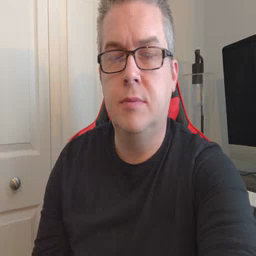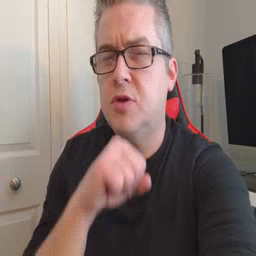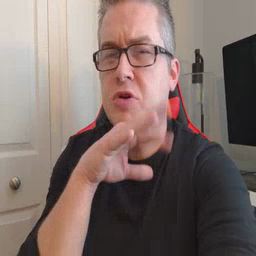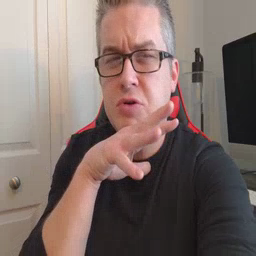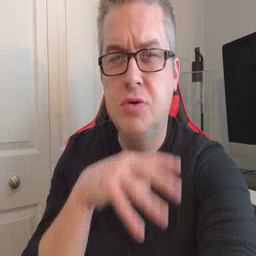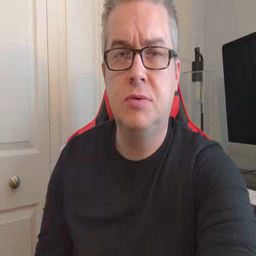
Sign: dirty